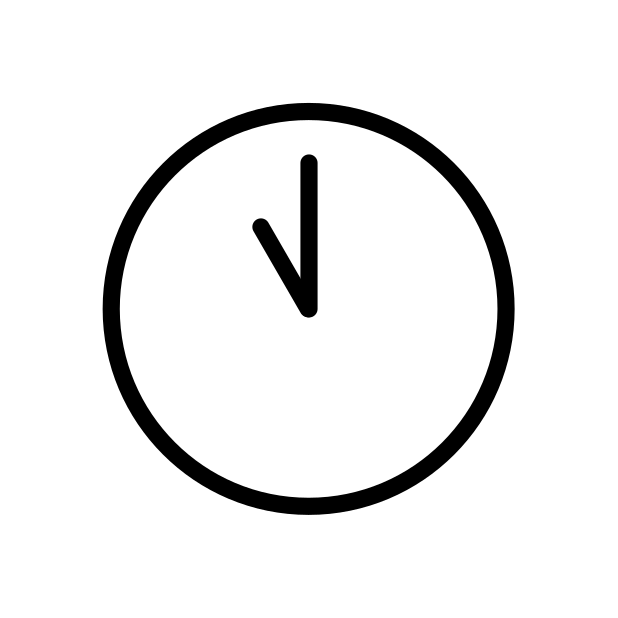
Emoji: 🕚
Name: clock face eleven oclock
Unicode: 0x1f55a